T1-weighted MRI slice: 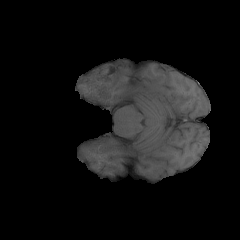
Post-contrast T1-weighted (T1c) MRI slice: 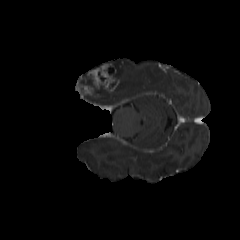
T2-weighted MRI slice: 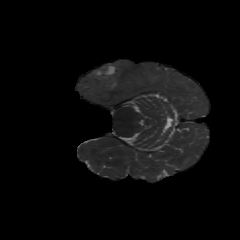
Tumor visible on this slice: yes